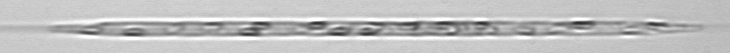
Label: Rhizosolenia